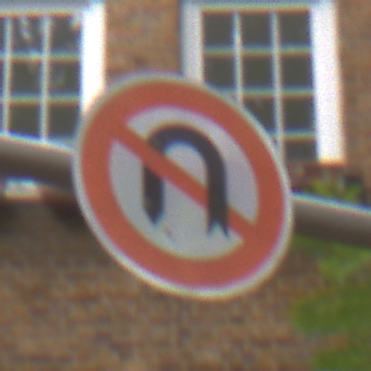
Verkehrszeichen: VerbotWenden
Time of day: MorningAfternoon
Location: Outdoor (Urban)
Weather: Overcast
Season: NotSpecified
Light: Natural